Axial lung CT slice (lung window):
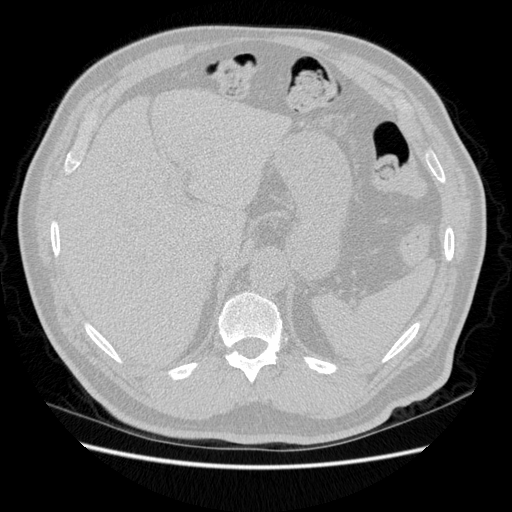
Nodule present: no